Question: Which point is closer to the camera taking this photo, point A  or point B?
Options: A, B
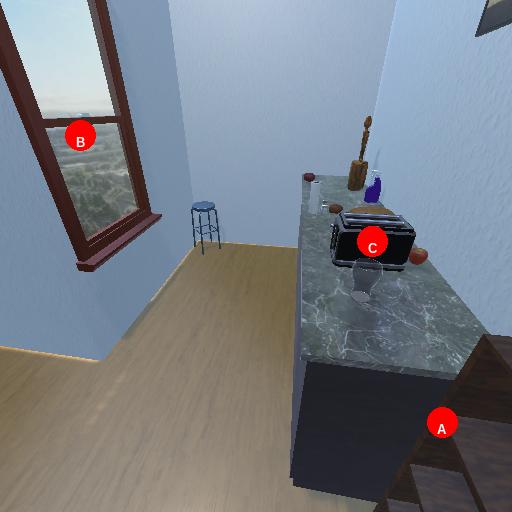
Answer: A